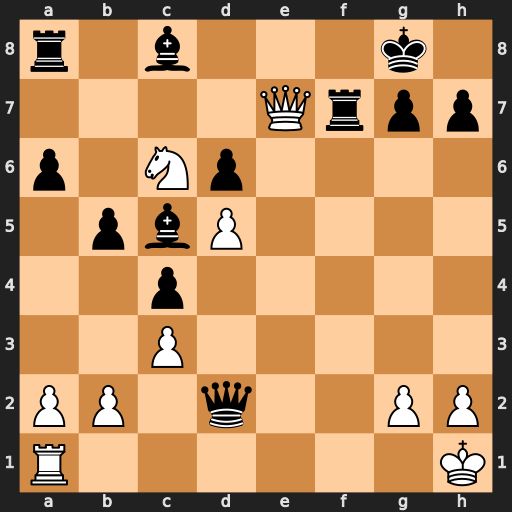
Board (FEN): r1b3k1/4Qrpp/p1Np4/1pbP4/2p5/2P5/PP1q2PP/R6K
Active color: w
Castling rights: -
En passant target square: -
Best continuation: Qe8+ Rf8 Ne7+ Kh8 Qxf8#